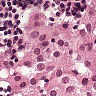
Metastatic tissue present: yes